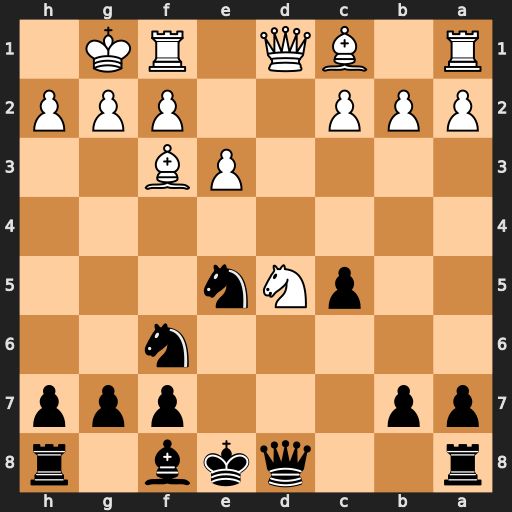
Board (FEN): r2qkb1r/pp3ppp/5n2/2pNn3/8/4PB2/PPP2PPP/R1BQ1RK1
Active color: b
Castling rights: kq
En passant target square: -
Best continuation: Nxf3+ Qxf3 Qxd5 Qxd5 Nxd5